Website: apple
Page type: payment
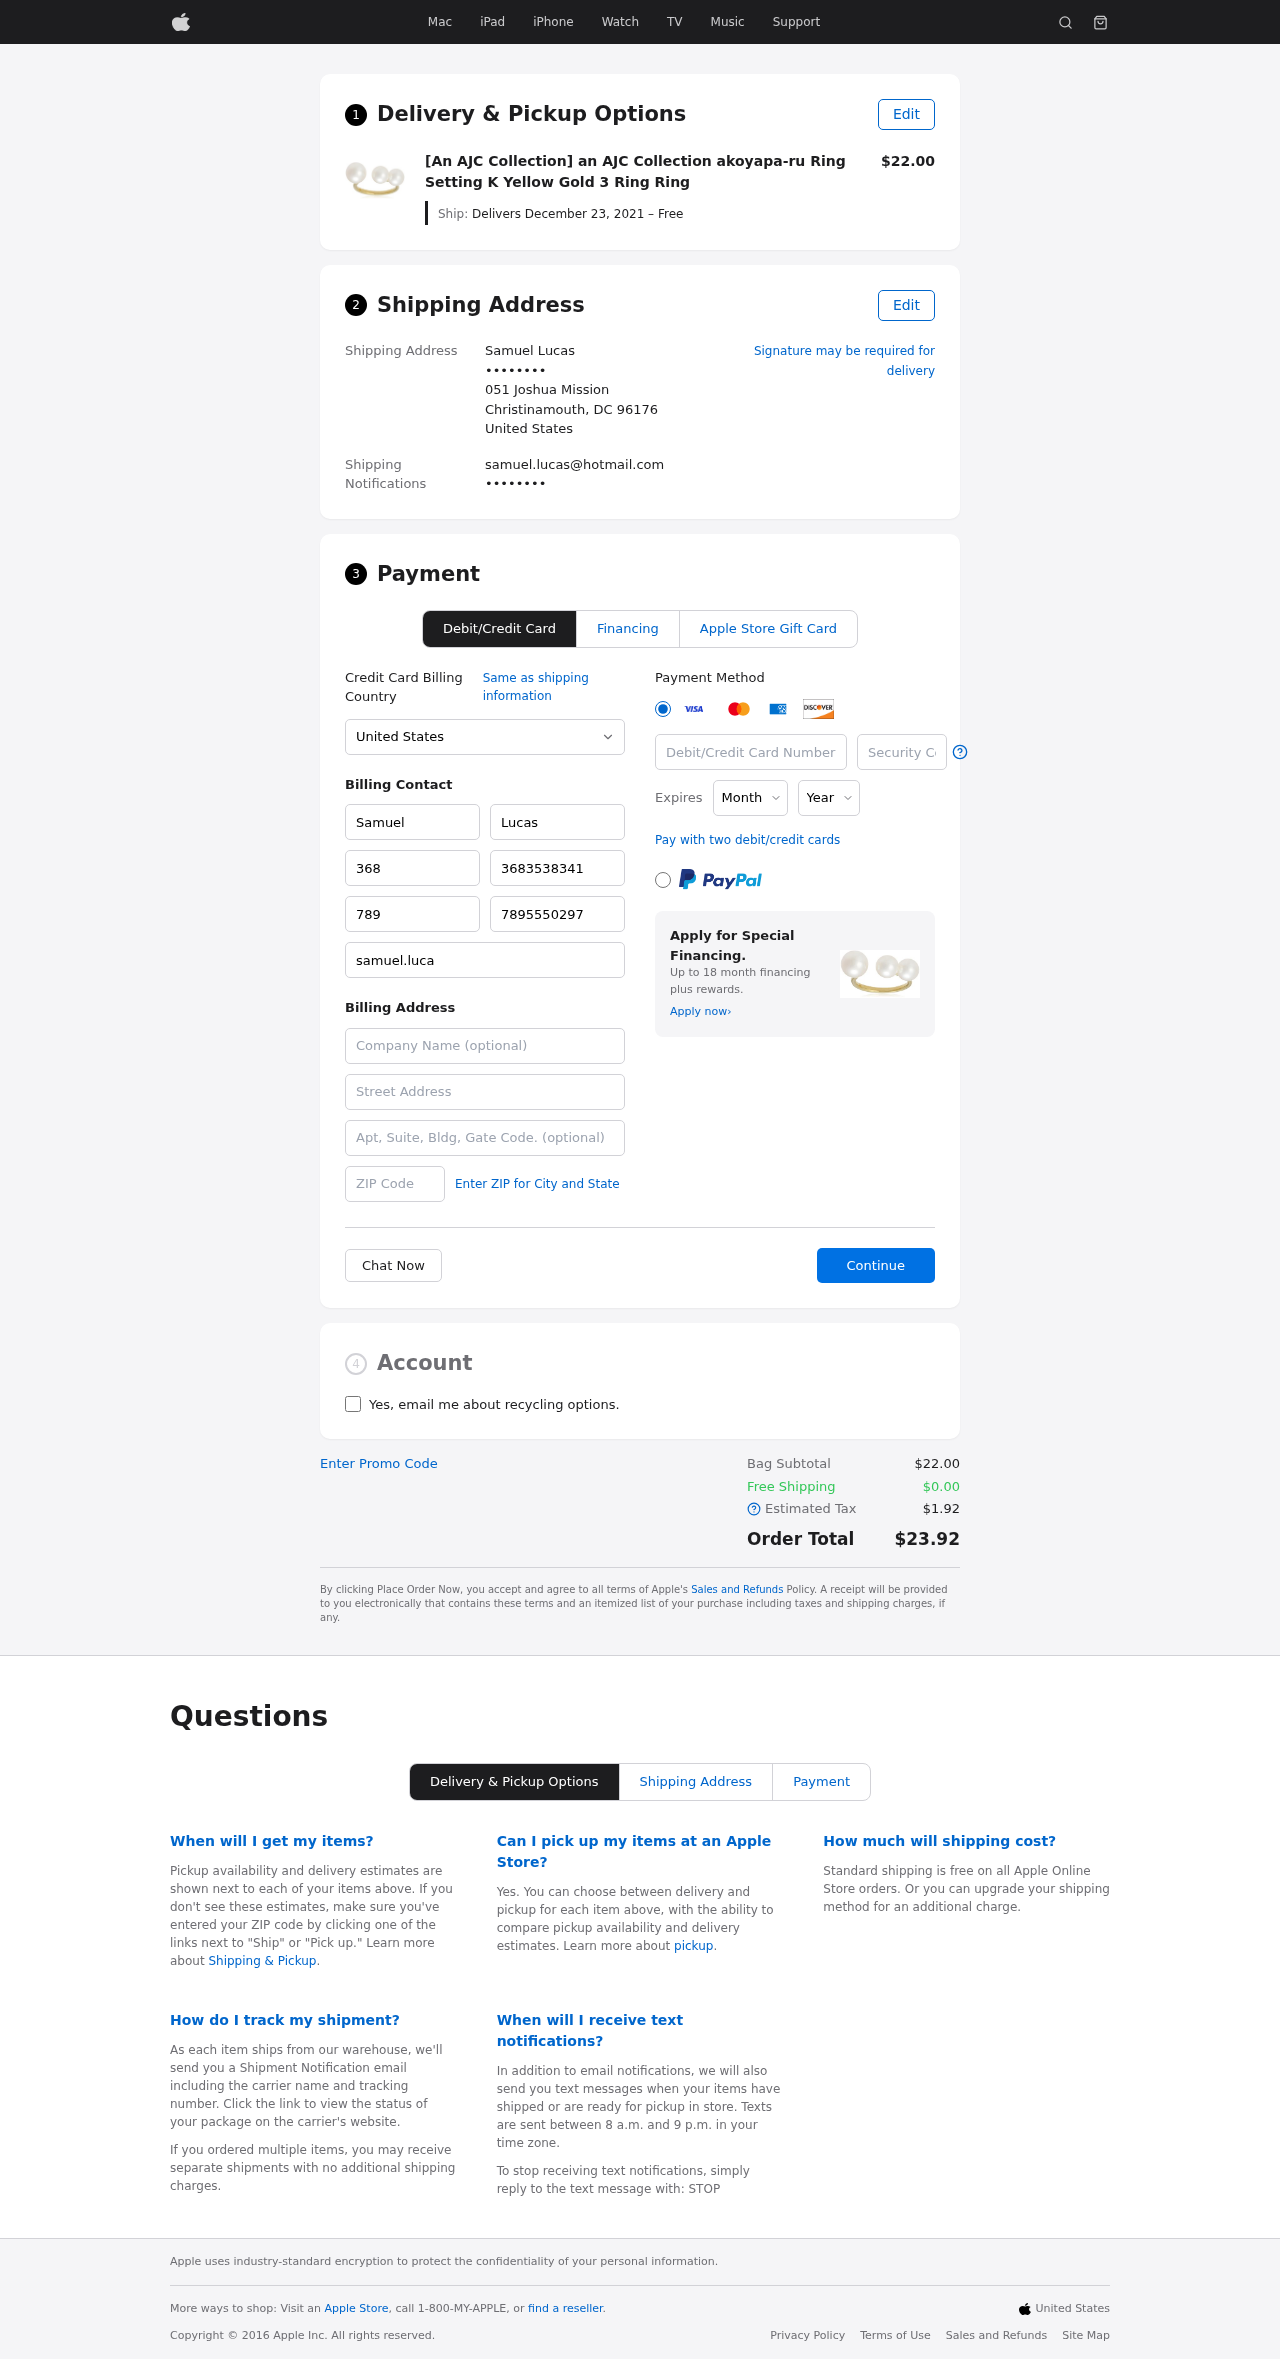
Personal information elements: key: PII_CARD_CVV
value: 997
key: PII_CARD_EXPIRY_MONTH
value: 12
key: PII_CARD_EXPIRY_YEAR
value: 28
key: PII_CARD_NUMBER
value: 2432 9757 6742 6098
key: PII_CITY_STATE_ZIP
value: Christinamouth, DC 96176
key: PII_COMPANY
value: Hoffman LLC
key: PII_COUNTRY
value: United States
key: PII_EMAIL
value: samuel.lucas@hotmail.com
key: PII_EMAIL2
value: samuel.lucas@hotmail.com
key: PII_FIRSTNAME
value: Samuel
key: PII_FULLNAME
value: Samuel Lucas
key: PII_LASTNAME
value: Lucas
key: PII_PHONE3
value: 3683538341
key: PII_PHONE_ALT
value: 7895550297
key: PII_PHONE_ALT_AREA
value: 789
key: PII_PHONE_AREA
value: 368
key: PII_POSTCODE2
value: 85523
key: PII_SECURITY_CODE
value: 3709
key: PII_STREET
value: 051 Joshua Mission
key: PII_STREET2
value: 6885 Billy Plains
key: PII_PHONE
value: ••••••••
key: PII_PHONE2
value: ••••••••
Product elements: key: PRODUCT1_NAME
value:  [An AJC Collection] an AJC Collection akoyapa-ru Ring Setting K Yellow Gold 3 Ring Ring
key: PRODUCT1_PRICE
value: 22
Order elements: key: ORDER_DELIVERY_DATE
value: Delivers December 23, 2021 – Free
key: ORDER_SUBTOTAL
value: $22.00
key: ORDER_SHIPPING_COST
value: $0.00
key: ORDER_TAX
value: $1.92
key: ORDER_TOTAL
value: $23.92